Interaction volume radius: 10 \u00c5
Interaction volume height: 10 \u00c5
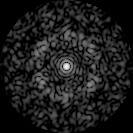
Disorder parameter: 0.7824